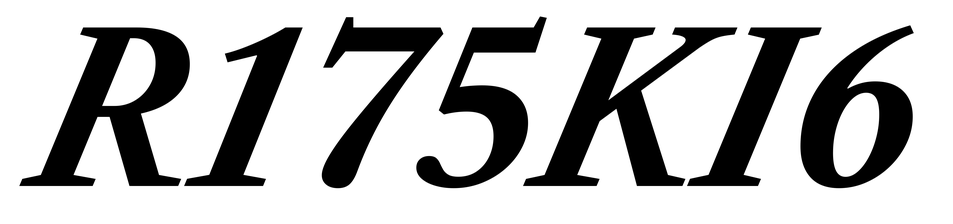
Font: LibreCaslonText-Italic_Bold_Italic